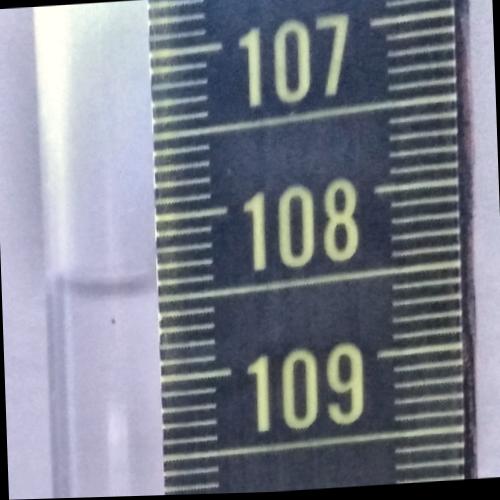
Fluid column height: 108.4 cm